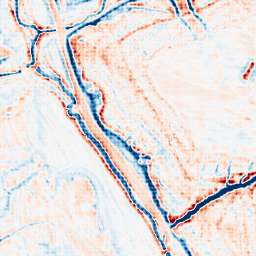
Category: edge_preserving
Decomposition family: bilateral
Decomposition parameters: d: 15
sigma_color: 100
sigma_space: 25
Upsampling method: sinc_hamming
Upsampling parameters: scale: 4
kernel_size: 4
Upsampling scale: 4